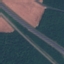
Land use / land cover: Highway